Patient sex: M
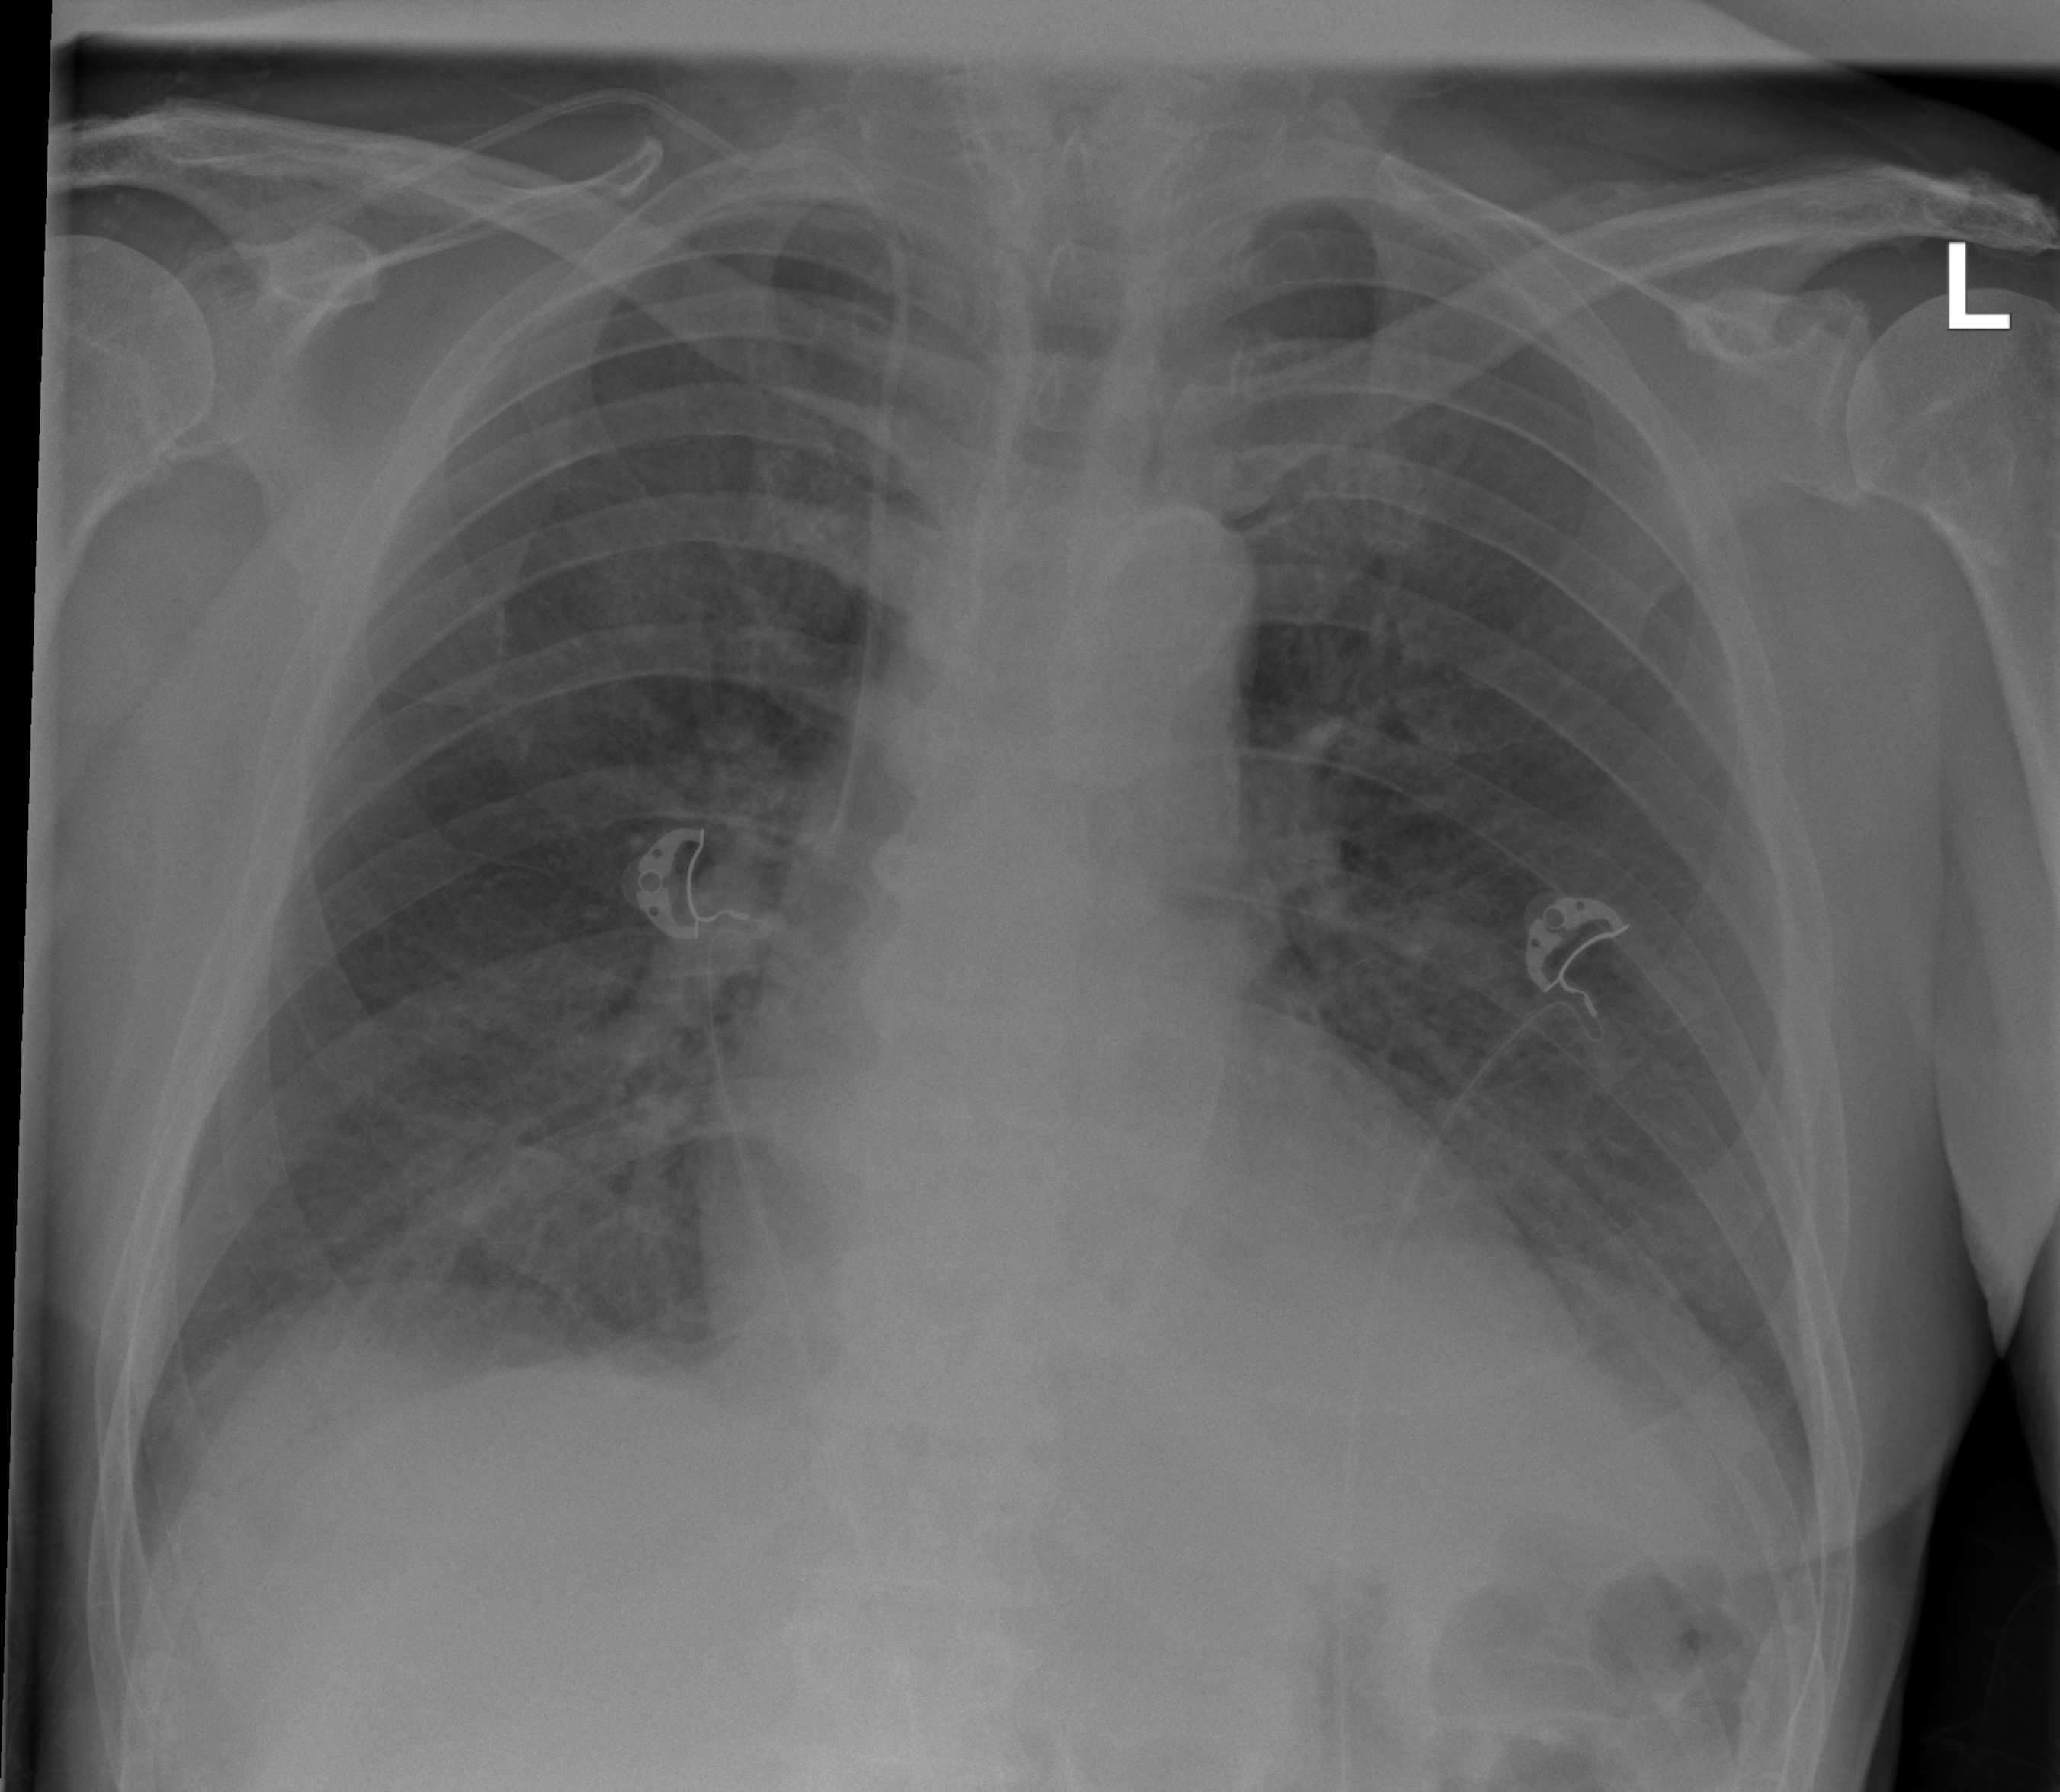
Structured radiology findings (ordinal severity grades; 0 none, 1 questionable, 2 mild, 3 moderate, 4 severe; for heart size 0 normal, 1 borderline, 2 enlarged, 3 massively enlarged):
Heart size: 1
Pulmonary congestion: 3
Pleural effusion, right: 0
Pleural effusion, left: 2
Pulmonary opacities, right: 3
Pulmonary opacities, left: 2
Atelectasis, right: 2
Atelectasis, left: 2